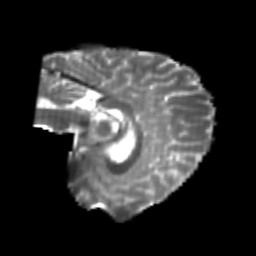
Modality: T2w
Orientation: sagittal
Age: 20
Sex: female
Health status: healthy
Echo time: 0.074 s